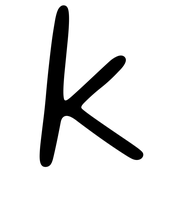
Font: Gluten_ExtraLight